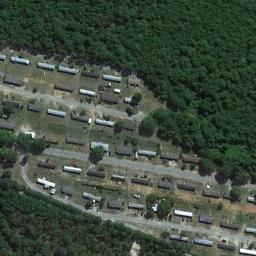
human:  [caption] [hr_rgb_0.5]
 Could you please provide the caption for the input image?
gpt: There are many trees in the mobile home park .

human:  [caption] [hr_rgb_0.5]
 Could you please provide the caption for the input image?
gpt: Behind the mobile homes park is a wood .

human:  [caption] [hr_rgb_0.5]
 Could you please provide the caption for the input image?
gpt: The mobile home park has some mobile homes arranged in lines is surrounded by a forest .

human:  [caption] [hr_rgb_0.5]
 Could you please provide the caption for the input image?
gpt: The mobile home park is on the grass next to some trees .

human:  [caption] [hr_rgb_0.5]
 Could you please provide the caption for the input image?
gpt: There are some gray buildings in the mobile home park beside a green forest .